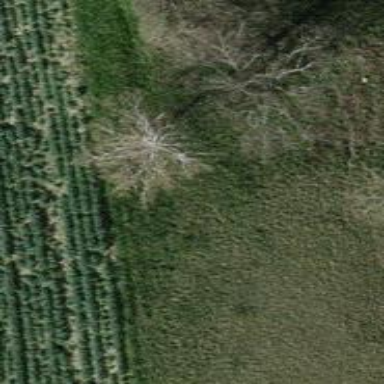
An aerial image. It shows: Row of trees in natural setting.